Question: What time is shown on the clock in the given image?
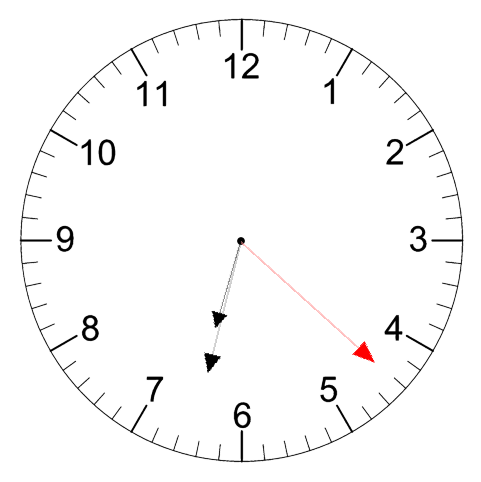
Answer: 06:32:22